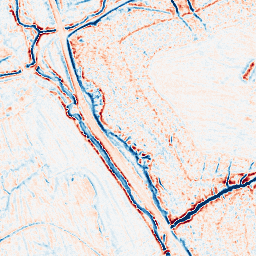
Category: edge_preserving
Decomposition family: bilateral
Decomposition parameters: d: 9
sigma_color: 50
sigma_space: 75
Upsampling method: sinc_hamming
Upsampling parameters: scale: 2
kernel_size: 8
Upsampling scale: 2